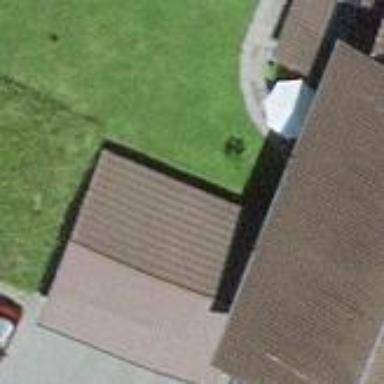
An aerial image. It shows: Garage.